Question: I am trying to set the entire first row as
ex: Columns A & B: today's date; Columns C & D: tomorrow's date; Columns E & F:next date and so on until the end of the year.
I used conditional formatting and Autofill with Trend but no luck..
my question is about...how to actually do it without having to manually introduce them.
'''
=IF(MOD(COLUMN();2)=0;CELL(A1)+1;CELL(A1))
'''

Any advice would help, thank you
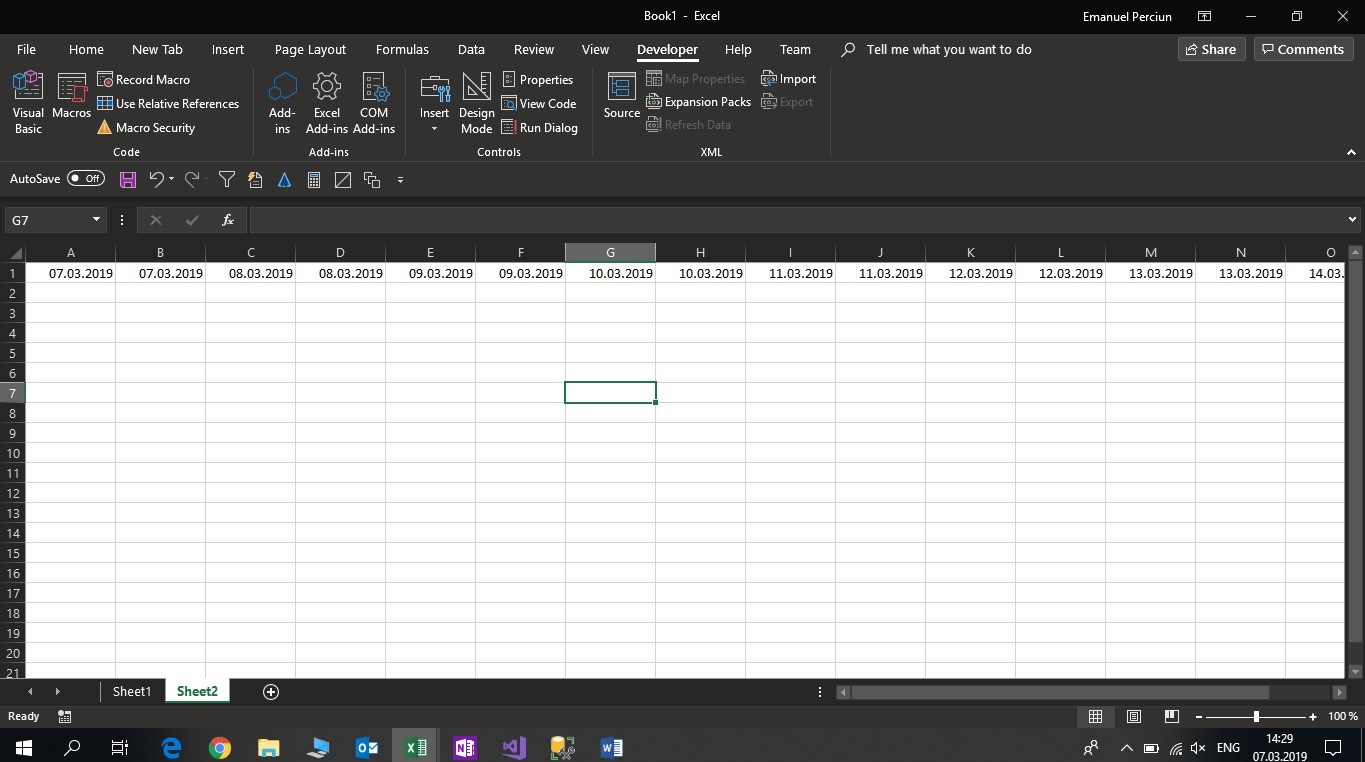
Answer: to populate the date in the first row, in cells 'A1' and 'B1' use:
'''
=TODAY()
'''
then, in cell 'C1' use:
'''
=A1 + 1
'''
And populate towards the right for as many columns as you need
Not sure I understand where the conditional formatting comes in...